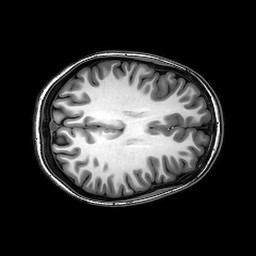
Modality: T1w
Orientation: axial
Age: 21
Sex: female
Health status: healthy
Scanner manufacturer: philips
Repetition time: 0.008157 s
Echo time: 0.00374 s